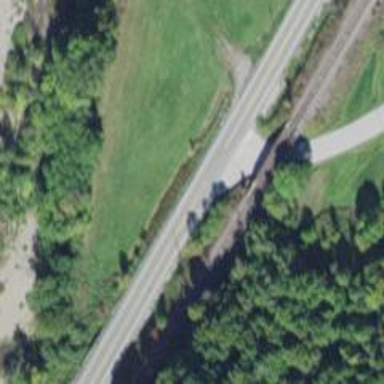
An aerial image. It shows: Bridge over railway line.